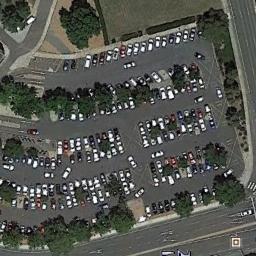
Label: parking_lot